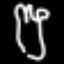
Label: fork